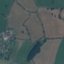
Land use / land cover: Pasture